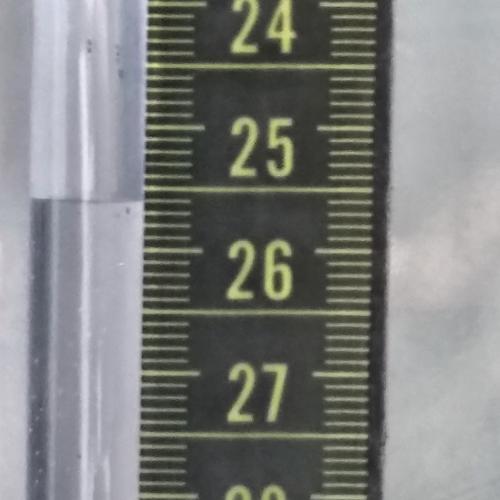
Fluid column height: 25.6 cm